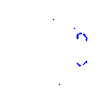
Particle: proton